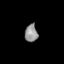
Tissue: skin
Cell type: Epithelial cells
Senescence score: 0.2457
Nuclear area (px): 223
Mean DAPI intensity: 144.251